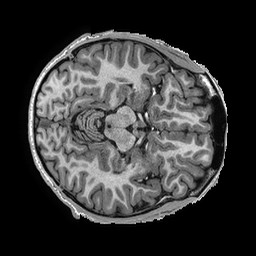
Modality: T1w
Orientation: axial
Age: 19
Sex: male
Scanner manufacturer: ge
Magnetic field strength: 3 T
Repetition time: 0.006952 s
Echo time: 0.00292 s